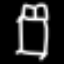
Label: bed